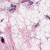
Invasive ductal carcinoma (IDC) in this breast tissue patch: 0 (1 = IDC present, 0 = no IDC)